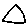
Label: triangle